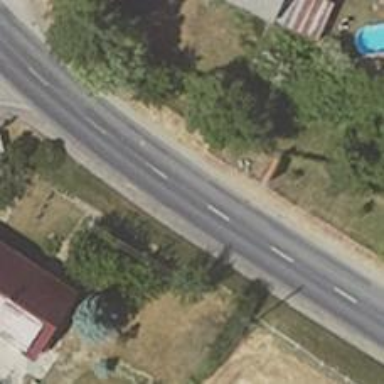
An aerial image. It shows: Secondary road with asphalt surface.